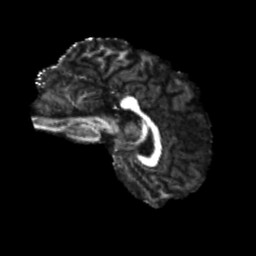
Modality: FA
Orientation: sagittal
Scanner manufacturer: siemens
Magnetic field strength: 3 T
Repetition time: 4 s
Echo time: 0.0594 s